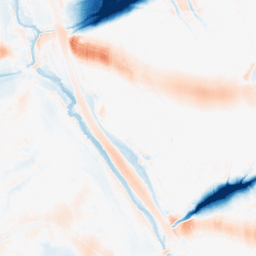
Category: morphological
Decomposition family: morphological_ellipse
Decomposition parameters: operation: average
width: 50
height: 30
Upsampling method: bspline
Upsampling parameters: scale: 4
Upsampling scale: 4